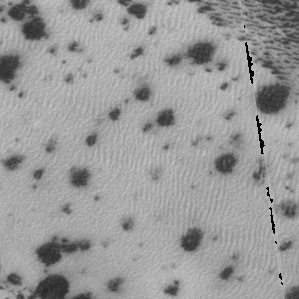
Label: frost